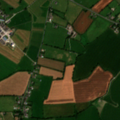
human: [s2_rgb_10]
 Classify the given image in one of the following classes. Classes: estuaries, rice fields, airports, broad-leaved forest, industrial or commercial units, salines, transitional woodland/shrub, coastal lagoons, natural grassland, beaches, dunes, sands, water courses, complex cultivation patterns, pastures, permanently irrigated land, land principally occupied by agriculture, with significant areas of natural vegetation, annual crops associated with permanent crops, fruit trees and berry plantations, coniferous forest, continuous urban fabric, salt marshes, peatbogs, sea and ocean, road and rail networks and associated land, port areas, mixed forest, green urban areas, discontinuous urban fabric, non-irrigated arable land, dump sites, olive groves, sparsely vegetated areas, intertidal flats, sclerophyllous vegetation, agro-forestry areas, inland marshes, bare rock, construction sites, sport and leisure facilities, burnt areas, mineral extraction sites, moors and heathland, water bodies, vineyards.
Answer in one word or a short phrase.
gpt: non-irrigated arable land, pastures